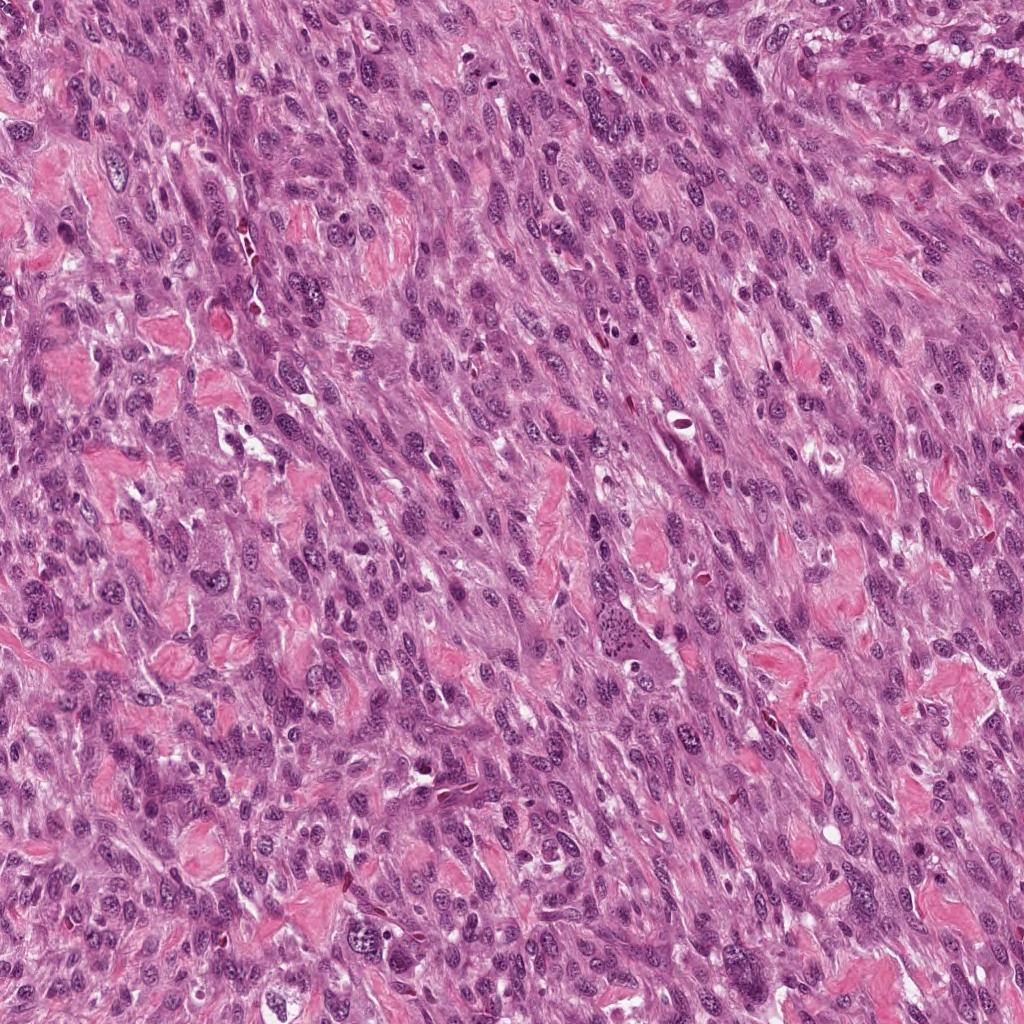
Label: Viable